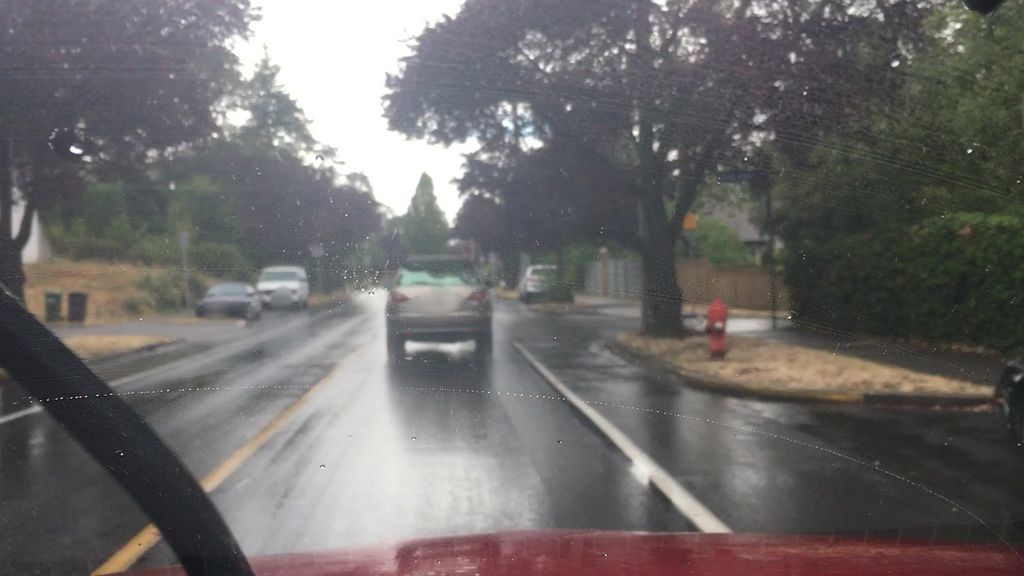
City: victoria